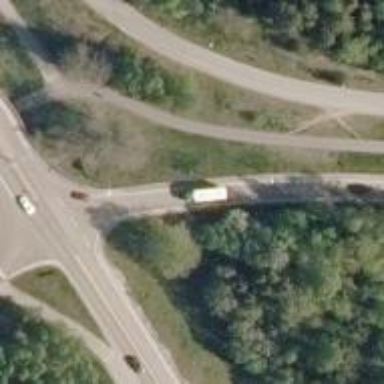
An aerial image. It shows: Trunk link road with asphalt surface.